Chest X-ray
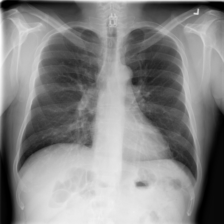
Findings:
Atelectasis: negative
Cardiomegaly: negative
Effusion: negative
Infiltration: positive
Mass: negative
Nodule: negative
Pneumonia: negative
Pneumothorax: negative
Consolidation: negative
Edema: negative
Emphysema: negative
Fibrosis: negative
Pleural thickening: negative
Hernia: negative